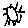
Label: sun